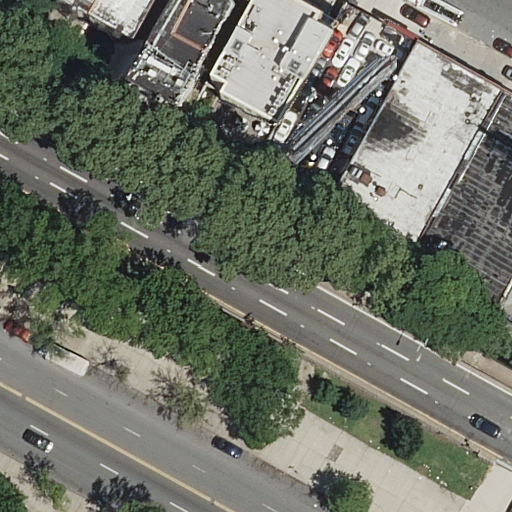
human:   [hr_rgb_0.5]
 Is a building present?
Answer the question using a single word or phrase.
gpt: yes

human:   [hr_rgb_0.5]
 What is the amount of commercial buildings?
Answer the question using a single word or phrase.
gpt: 0

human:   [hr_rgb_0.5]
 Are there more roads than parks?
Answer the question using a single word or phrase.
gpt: yes

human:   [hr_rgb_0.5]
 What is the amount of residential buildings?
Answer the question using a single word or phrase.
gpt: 6

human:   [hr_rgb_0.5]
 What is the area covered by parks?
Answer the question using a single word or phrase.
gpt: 958m2

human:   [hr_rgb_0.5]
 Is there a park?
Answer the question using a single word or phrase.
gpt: yes

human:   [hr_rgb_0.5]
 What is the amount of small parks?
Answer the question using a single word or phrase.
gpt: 1

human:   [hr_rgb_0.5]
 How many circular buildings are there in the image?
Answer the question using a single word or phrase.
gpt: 0

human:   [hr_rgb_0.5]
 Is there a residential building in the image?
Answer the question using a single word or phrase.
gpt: yes

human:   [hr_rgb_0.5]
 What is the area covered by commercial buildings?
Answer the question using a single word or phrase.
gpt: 0m2

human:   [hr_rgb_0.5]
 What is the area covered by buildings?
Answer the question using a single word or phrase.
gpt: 1918m2

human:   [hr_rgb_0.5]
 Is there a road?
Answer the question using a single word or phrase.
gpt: yes

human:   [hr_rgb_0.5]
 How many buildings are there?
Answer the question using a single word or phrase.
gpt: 6

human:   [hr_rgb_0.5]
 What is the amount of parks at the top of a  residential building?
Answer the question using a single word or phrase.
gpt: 1

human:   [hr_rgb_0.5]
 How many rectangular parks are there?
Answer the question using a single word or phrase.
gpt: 1

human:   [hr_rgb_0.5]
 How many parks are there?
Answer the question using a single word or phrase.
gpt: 2

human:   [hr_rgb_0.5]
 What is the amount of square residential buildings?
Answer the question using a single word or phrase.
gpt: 0

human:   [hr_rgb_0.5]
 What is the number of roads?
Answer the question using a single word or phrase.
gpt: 5

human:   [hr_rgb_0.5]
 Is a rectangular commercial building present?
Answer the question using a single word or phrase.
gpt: no

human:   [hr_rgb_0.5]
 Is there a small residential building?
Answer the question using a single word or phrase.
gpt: yes

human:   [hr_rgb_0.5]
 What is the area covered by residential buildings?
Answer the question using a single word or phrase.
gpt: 1918m2

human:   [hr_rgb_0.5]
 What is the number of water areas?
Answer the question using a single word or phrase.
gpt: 0

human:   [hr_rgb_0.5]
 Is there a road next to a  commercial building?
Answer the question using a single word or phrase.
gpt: no

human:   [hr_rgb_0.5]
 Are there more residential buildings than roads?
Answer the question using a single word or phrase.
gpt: yes

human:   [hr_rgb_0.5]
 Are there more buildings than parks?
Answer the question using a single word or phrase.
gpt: yes

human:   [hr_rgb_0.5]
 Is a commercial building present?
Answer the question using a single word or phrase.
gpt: no

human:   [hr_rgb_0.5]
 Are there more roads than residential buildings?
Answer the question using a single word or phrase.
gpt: no

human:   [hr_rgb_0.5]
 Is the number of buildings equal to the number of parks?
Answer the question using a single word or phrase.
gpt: no

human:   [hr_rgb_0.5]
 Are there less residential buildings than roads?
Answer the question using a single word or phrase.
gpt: no

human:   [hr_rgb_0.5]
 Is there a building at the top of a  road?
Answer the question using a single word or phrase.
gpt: yes

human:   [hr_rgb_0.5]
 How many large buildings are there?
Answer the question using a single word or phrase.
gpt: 1

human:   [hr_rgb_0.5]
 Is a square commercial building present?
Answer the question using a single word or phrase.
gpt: no

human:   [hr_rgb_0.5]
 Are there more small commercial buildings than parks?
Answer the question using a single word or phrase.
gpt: no

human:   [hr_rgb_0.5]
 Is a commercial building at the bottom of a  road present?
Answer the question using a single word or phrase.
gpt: no

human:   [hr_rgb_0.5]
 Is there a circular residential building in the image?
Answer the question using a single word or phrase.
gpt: no

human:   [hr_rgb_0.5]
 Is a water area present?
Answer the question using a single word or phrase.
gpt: no

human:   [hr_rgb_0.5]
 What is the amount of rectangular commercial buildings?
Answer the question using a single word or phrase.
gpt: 0

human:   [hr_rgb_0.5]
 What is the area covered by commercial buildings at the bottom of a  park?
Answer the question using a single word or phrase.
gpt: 0m2

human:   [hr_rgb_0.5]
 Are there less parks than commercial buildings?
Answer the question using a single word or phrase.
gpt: no

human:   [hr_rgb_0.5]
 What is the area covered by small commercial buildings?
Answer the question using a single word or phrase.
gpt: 0m2

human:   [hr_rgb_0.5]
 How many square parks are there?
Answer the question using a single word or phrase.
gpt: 0

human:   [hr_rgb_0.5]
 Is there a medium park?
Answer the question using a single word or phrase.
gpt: no

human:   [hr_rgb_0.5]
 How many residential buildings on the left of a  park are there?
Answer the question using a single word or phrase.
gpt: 4

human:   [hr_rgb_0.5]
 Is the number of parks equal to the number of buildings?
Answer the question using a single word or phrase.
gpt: no

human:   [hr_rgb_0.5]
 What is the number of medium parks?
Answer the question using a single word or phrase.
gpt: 0

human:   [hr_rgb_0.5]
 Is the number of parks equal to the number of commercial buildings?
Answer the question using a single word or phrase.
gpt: no

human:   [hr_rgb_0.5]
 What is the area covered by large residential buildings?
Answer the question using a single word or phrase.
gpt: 803m2

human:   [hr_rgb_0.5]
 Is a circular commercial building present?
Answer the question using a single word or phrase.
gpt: no

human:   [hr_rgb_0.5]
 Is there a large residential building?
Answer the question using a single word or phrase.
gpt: yes

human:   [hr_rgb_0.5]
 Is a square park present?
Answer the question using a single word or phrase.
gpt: no

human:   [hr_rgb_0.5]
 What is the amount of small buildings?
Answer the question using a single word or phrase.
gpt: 1

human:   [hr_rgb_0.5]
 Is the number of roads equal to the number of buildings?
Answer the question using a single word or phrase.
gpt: no

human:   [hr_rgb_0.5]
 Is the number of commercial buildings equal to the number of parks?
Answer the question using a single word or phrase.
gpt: no

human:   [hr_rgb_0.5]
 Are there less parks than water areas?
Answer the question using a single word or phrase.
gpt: no

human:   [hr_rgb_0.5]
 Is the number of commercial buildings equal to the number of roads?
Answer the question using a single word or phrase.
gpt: no

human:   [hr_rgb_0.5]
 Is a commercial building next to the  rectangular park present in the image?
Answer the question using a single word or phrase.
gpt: no

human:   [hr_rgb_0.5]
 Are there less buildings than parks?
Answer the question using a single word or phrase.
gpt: no

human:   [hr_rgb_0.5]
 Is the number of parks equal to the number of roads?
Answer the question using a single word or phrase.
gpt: no

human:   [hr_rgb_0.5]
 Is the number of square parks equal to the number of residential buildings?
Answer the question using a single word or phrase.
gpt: no

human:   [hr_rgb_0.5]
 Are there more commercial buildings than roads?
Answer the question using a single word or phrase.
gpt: no

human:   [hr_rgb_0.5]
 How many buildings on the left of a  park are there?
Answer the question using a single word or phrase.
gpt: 4

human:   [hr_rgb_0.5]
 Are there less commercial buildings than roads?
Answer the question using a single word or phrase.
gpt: yes

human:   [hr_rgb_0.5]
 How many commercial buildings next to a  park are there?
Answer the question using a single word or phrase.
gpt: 0

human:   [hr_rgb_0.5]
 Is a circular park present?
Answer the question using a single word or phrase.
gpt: no